Question: I'm conducting my very first VBA macro and I'm having some difficulties with this seemingly easy code to read data from a closed workbook into my currently opened one.
'''
Sub KAuto()
Dim path As String
path = "C:\files\Utfall.xlsx"
Dim currentWb As Workbook
Set currentWb = ThisWorkbook
Dim openWb As Workbook
Set openWb = Workbooks.Open(path)
Dim openWs As Worksheet
Set openWs = openWb.Sheets("March")
currentWb.Sheets("Indata").Range("A1").Value = openWs.Range("A3").Value
End Sub
'''
The problem I'm having is that I get a code 9, subscript out of range. But I've checked that A1 and A3 is existent for the current workbook and the imported one respectively.
What I have tried to do is to omit the ".Value" in all combinations, as that was what the original author did.
Googling this problem I've encountered that people misused functions which I do not use, for instance windows(), or omitted "" for referencing the worksheets, or simply misspelled things. I don't Think I have any of these, and so I need further help.
How can I correct my subscript out of range? Is there a better way to achieve this copying of cells? In the future I want to import 10 files, will this then be obsolete? (I recall someone posting something in the lines of openWb = [file1,file2,file3] and looping through them, but I cannot find it; does anyone have a link?
EDIT: I've copied the path to the file from its properties, so it ought to be correct.
EDIT2:
'''
currentWb.Sheets("Indata").Range("A1").Value = openWs.Range("A3").Value
'''
snippet gives the error
EDIT3: VB editor print screen:

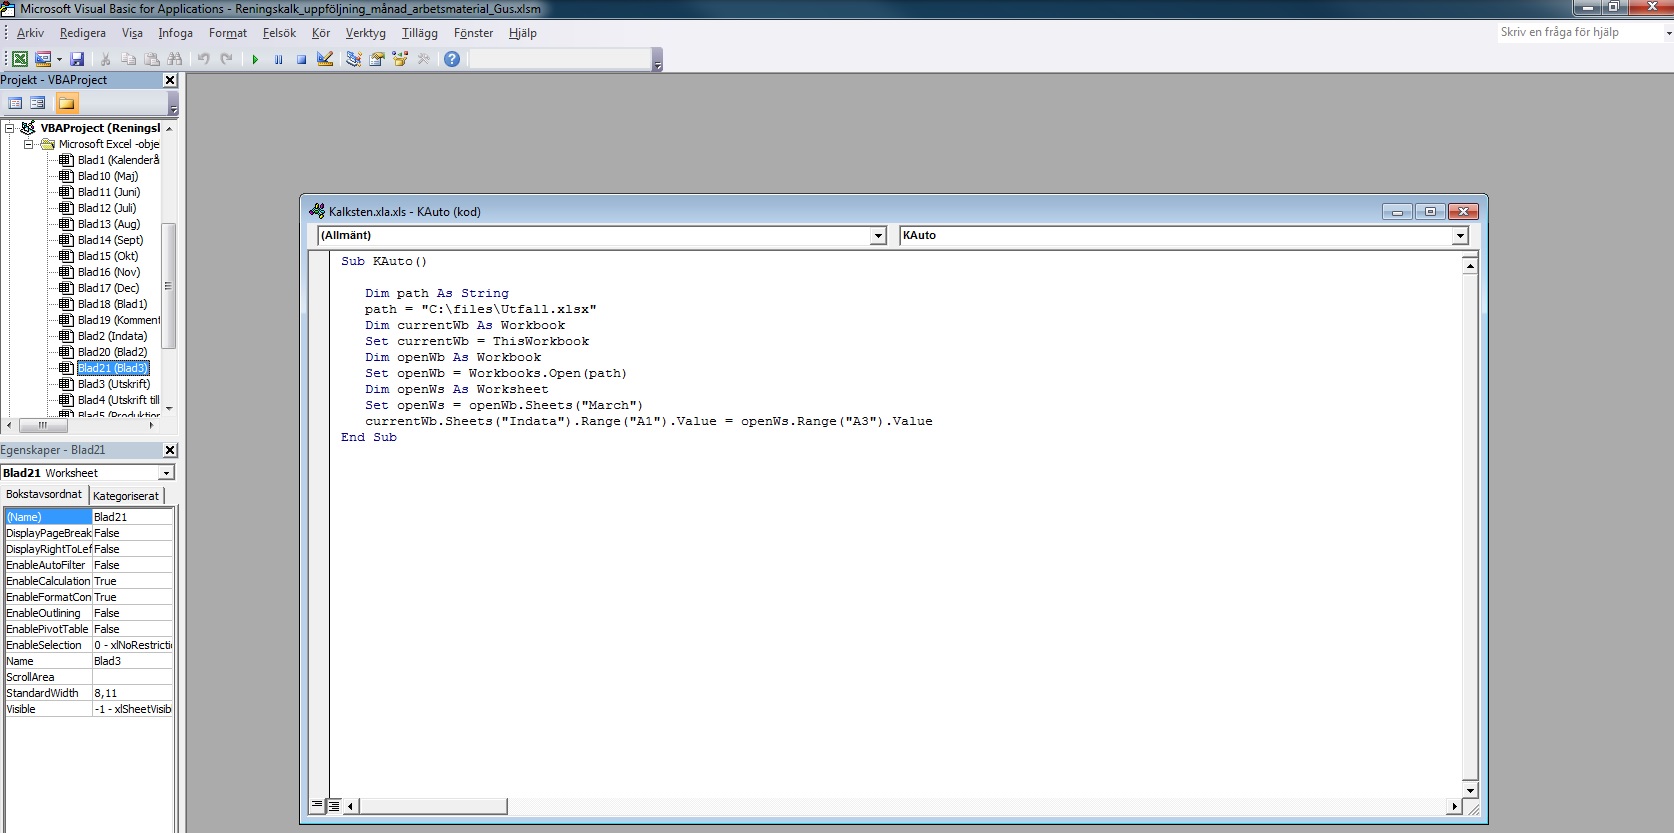
Answer: Try using 'ActiveWorkbook' instead of 'ThisWorkbook'.
'''
Set currentWb = ActiveWorkbook
'''
<URL> refers to the workbook that is currently active i.e. "on top" in the Excel application. It looks like your case, the code resides in a different workbook; so what you want is 'ActiveWorkbook'.
And you ommit the '.value' from last line.
'currentWb.Sheets("Indata").Range("A1") = openWs.Range("A3")'
Your code worked fine for me, that's why I cannot be sure if it will help. '''
Application.Wait (Now + TimeValue("00:00:03")) 'this is 3 seconds from now
'''
'Set openWb = Workbooks.Open(path)'